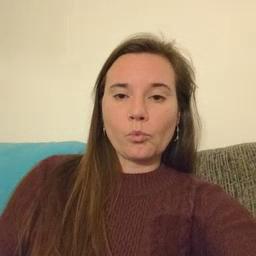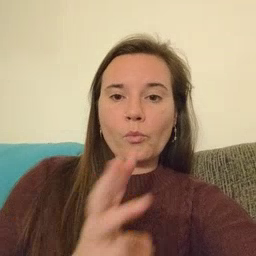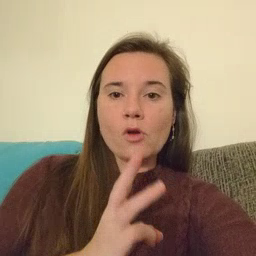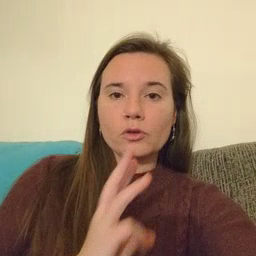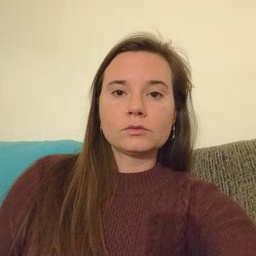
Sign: water